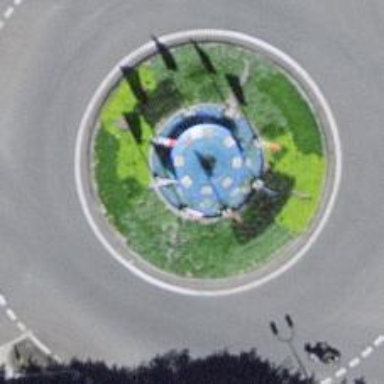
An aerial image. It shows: Fountain.